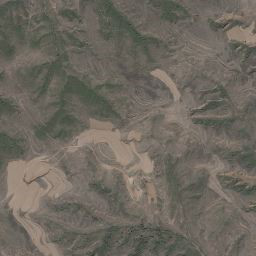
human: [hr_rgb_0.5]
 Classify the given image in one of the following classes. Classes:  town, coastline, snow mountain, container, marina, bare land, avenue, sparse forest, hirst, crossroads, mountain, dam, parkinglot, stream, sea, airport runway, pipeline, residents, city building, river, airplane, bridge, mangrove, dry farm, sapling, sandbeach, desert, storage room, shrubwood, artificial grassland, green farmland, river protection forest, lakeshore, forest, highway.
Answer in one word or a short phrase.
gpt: mountain